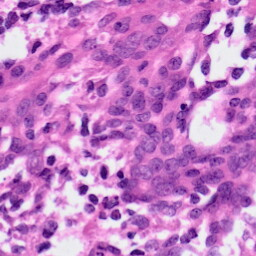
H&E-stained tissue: Ovarian